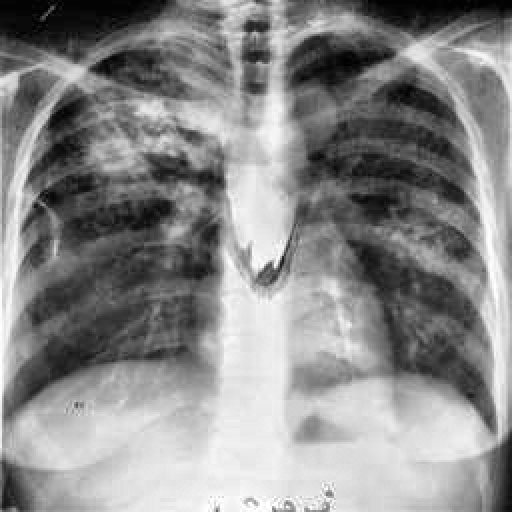
Finding: TUBERCULOSIS